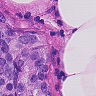
Metastatic tissue present: yes